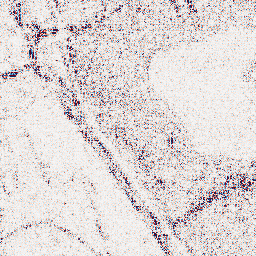
Category: wavelet
Decomposition family: wavelet_dwt
Decomposition parameters: wavelet: db8
level: 1
Upsampling method: bspline
Upsampling parameters: scale: 4
Upsampling scale: 4